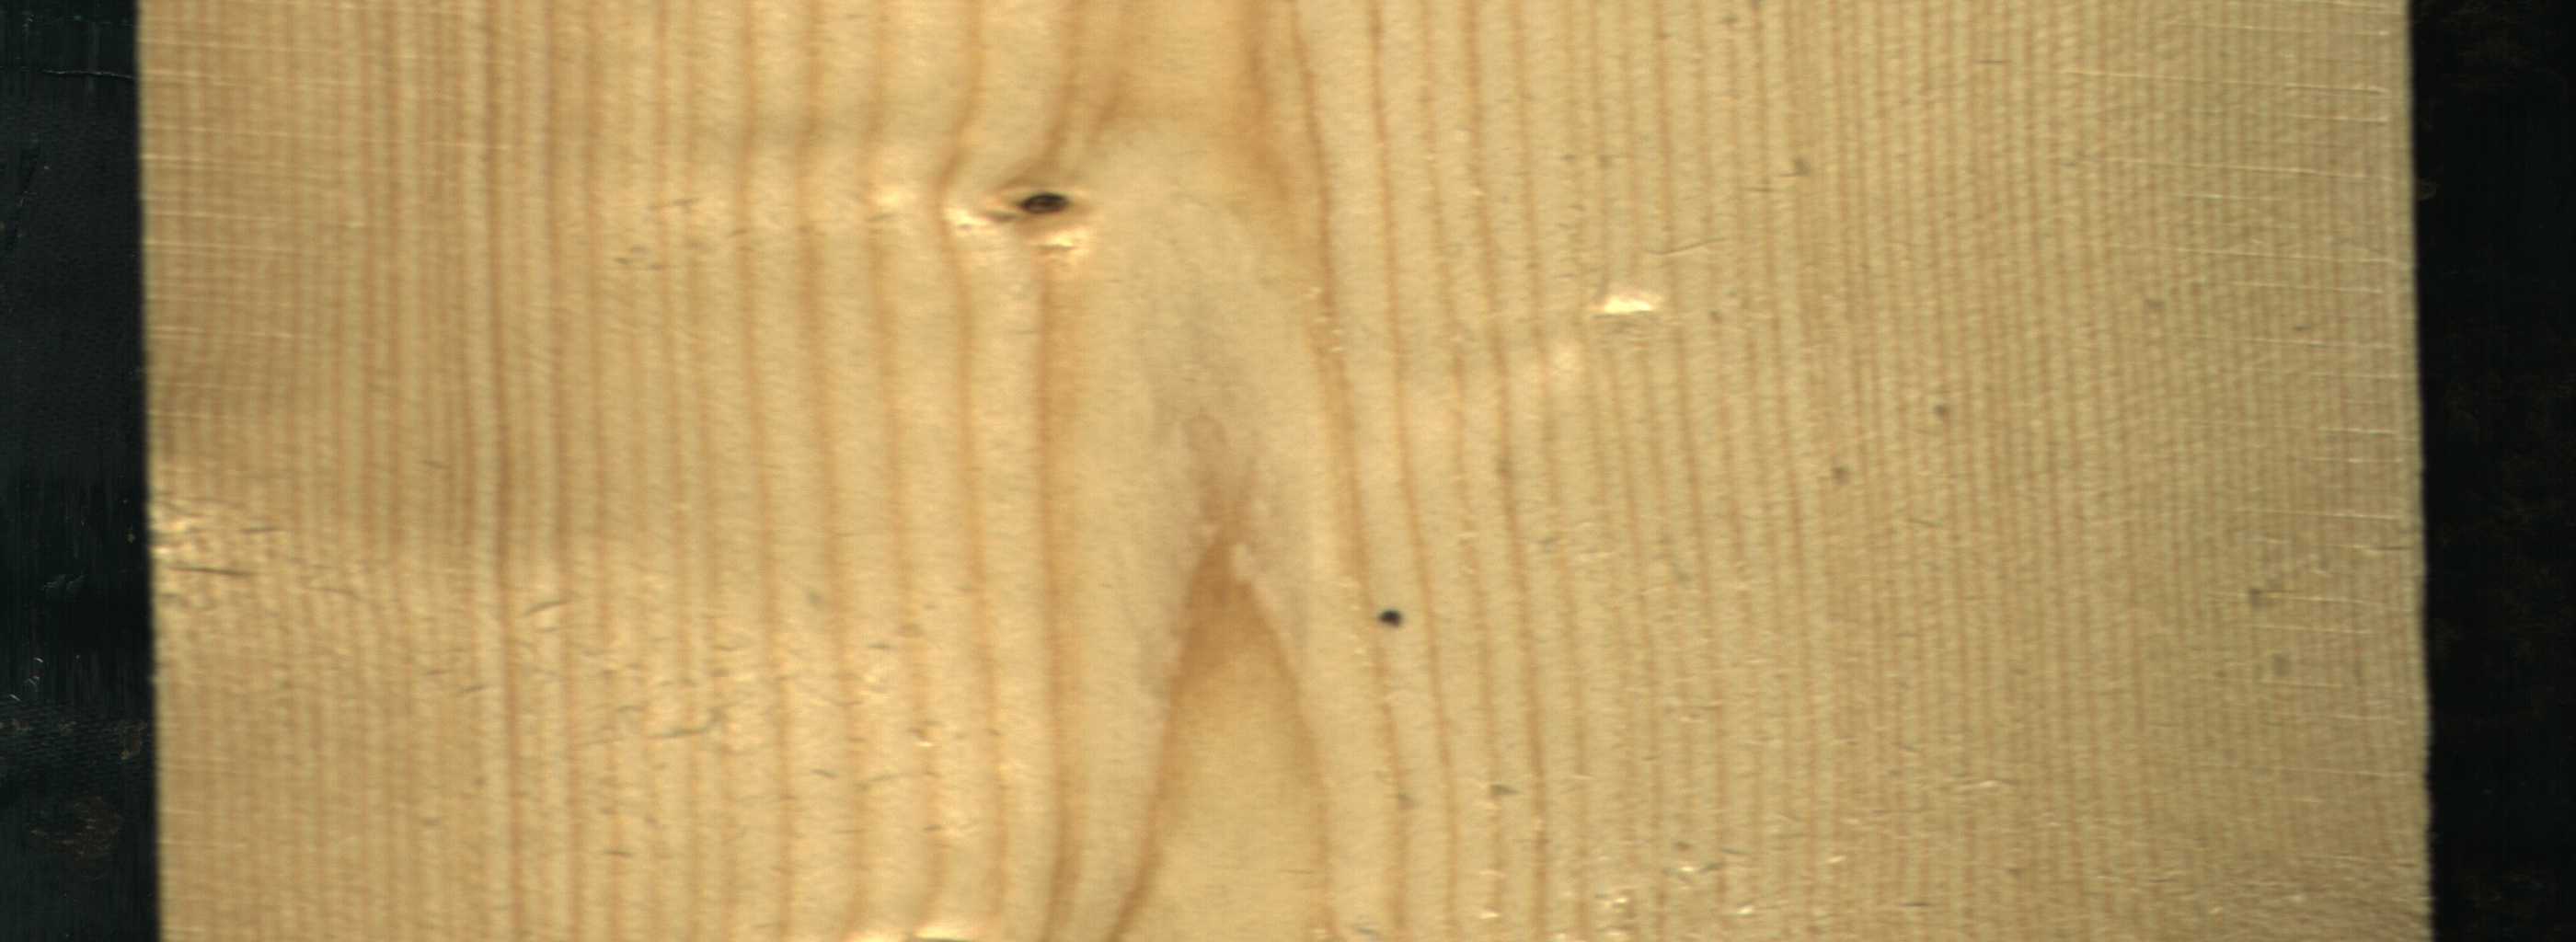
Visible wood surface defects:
Dead_Knot